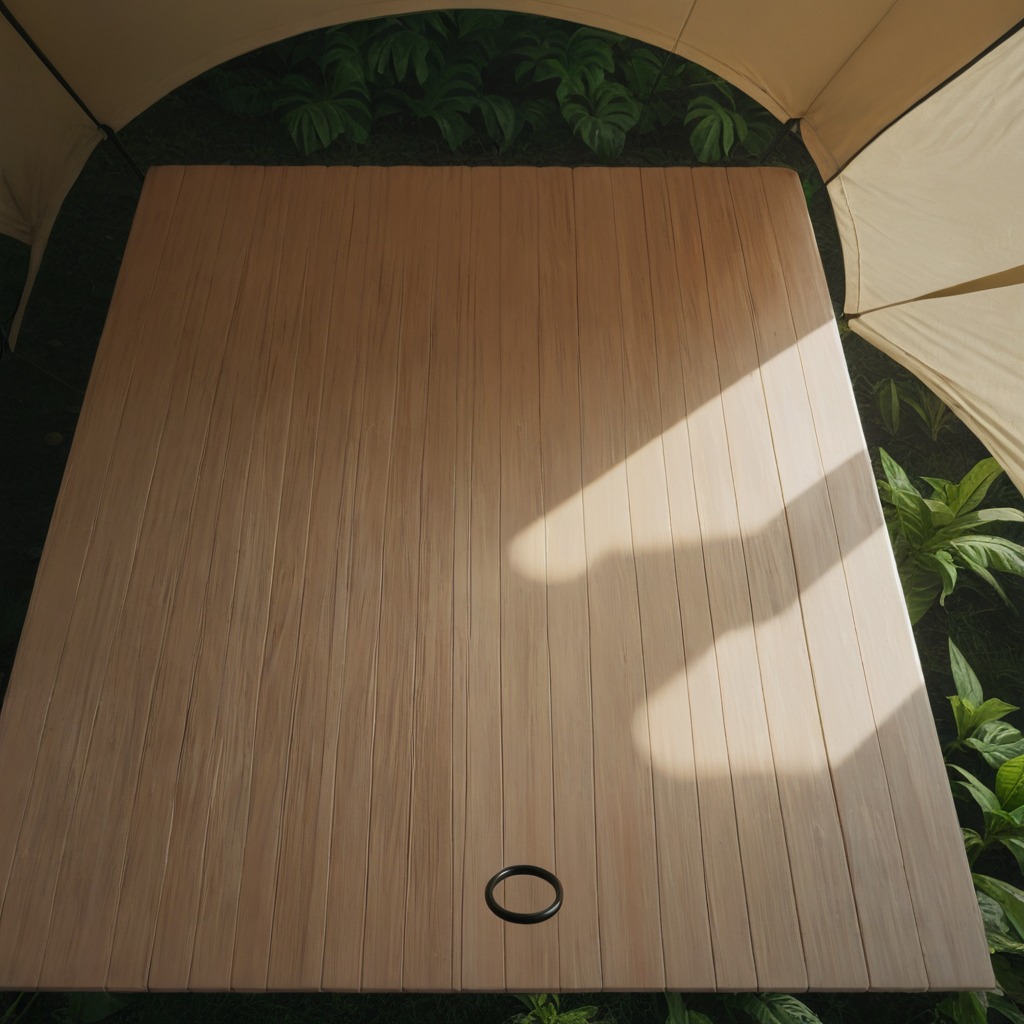
A rubber O-ring is lying on a wooden table inside a jungle field workshop tent humid ambient light worn but